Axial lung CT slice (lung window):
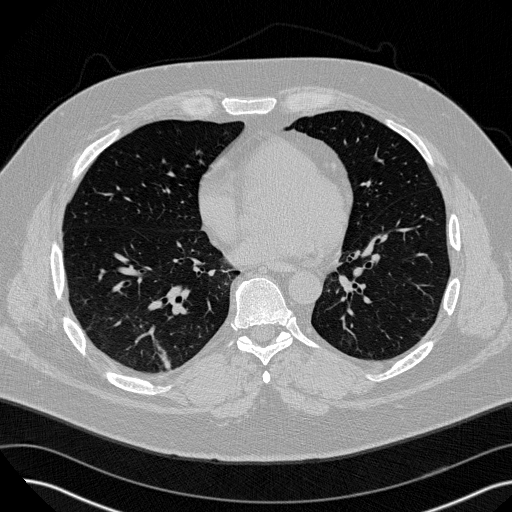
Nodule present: no